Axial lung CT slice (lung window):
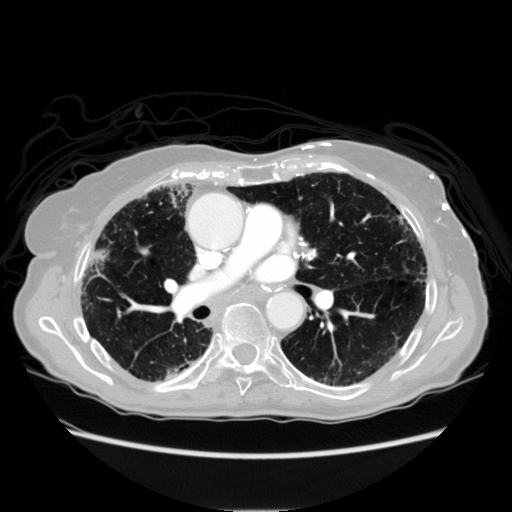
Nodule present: no